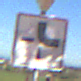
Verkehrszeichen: VerlaufVorfahrtsstrasse4
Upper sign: VorfahrtGewaehren
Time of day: MorningAfternoon
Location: Outdoor (RoadRail)
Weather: Clear
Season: NotSpecified
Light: Natural